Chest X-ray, AP view. Patient: 51 years old, sex M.
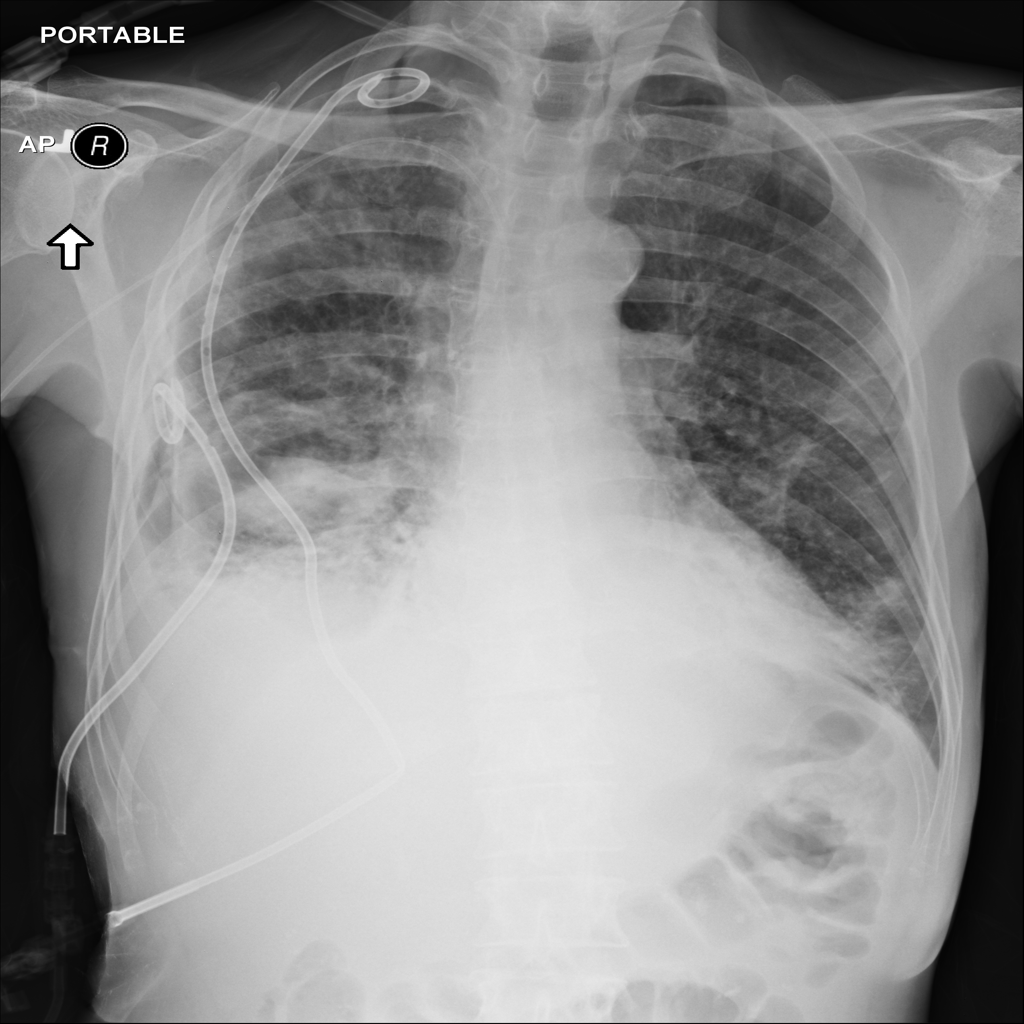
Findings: Effusion, Infiltration, Pneumothorax